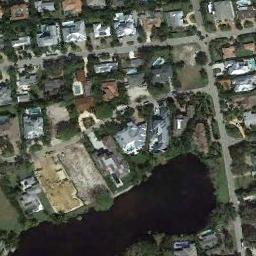
Label: residential